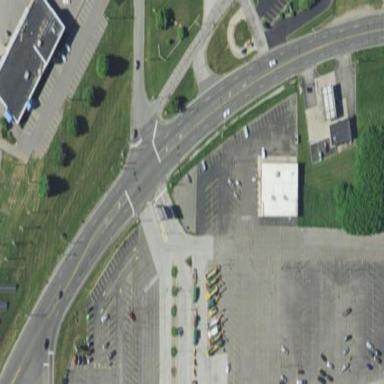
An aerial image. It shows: Parking area with surface.